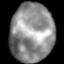
Tissue: lung
Cell type: Epithelial cells
Senescence score: 0.1611
Nuclear area (px): 2488
Mean DAPI intensity: 142.52